Question: I want to create alternating rows of color on PHPExcel. Example like odd=no, even=color.

my code is :
'''
$row = 4;
$excel->getActiveSheet()->getStyle('A4:I'.($row-1))->applyFromArray(
array(
'fill' => array(
'type' => PHPExcel_Style_Fill::FILL_SOLID,
'color' => array('rgb' => 'ccff99')
)
)
);
'''
I'm confused about looping if even=color else no color.
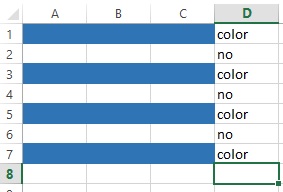
Answer: Here was my solution:
'''
$excel->getActiveSheet()->fromArray($datas);
'''
'''
$excel->getActiveSheet()->getStyle('A1:I1')->applyFromArray(
array(
'fill' => array(
'type' => \PHPExcel_Style_Fill::FILL_SOLID,
'color' => array('argb' => 'FFCCFFCC')
),
'borders' => array(
'bottom' => array('style' => \PHPExcel_Style_Border::BORDER_THIN),
'right' => array('style' => \PHPExcel_Style_Border::BORDER_MEDIUM)
)
)
);
'''
'''
for ($i = 2; $i < count($sub); $i++) {
if ($i % 2 == 0) {
$excel->getActiveSheet()->getStyle('A' . $i . ':I' . $i)->applyFromArray(
array(
'fill' => array(
'type' => \PHPExcel_Style_Fill::FILL_SOLID,
'color' => array('argb' => 'FFF3F3F3')
),
)
);
}
}
'''